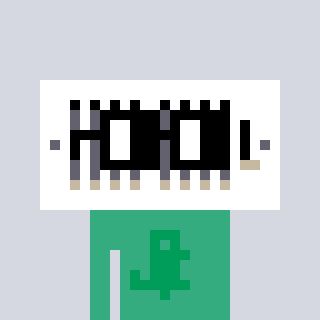
a pixel art character with square black glasses, a vent-shaped head and a teal-colored body on a cool background